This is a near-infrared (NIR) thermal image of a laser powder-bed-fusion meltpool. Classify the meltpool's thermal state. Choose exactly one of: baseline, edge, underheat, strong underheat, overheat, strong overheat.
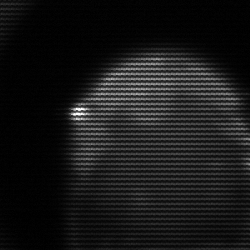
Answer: edge